Question: i have uitableview with a list of contact. I would like to have the image of each contact in an circle frame like in the login screen of mavericks. Any suggestions how to do this in an uitableviewCell ?

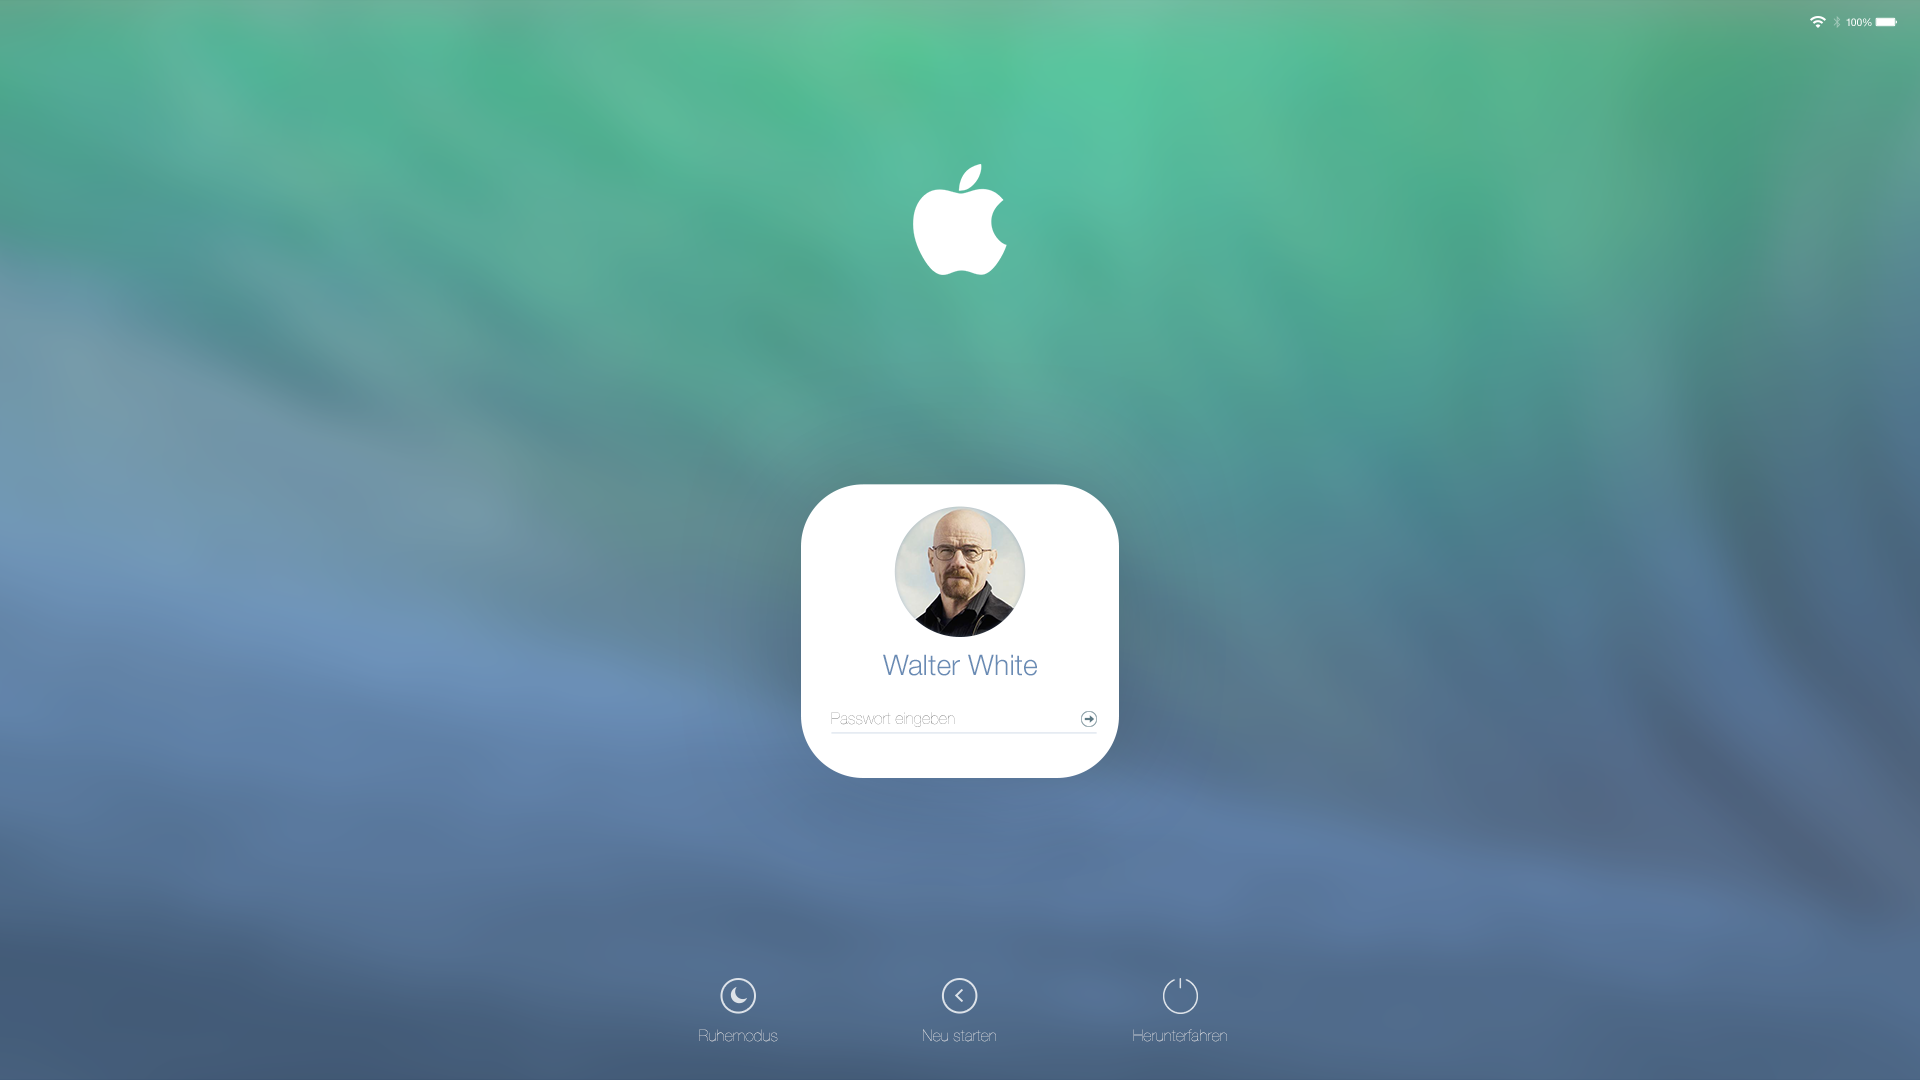
Answer: I presume that you have your imageView inside your Cell, so what your have just to do for have the same effect is use a invisible border. Use this code for make this effect:
'''
cell.yourImageView.layer.cornerRadius = cell.yourImageView.frame.size.height /2;
cell.yourImageView.layer.masksToBounds = YES;
cell.yourImageView.layer.borderWidth = 0;
'''
Your UIImageView must have the same height and width also you have to import the quartzCore framework in your project